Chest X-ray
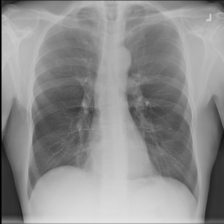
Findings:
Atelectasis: negative
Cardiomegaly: negative
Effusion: negative
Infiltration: negative
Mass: negative
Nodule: negative
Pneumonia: negative
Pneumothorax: negative
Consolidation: negative
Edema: negative
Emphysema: negative
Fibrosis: negative
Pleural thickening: negative
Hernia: negative